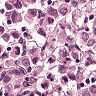
Metastatic tissue present: yes